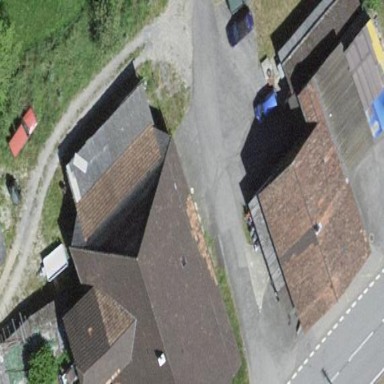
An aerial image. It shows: Farm building.